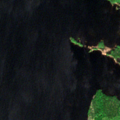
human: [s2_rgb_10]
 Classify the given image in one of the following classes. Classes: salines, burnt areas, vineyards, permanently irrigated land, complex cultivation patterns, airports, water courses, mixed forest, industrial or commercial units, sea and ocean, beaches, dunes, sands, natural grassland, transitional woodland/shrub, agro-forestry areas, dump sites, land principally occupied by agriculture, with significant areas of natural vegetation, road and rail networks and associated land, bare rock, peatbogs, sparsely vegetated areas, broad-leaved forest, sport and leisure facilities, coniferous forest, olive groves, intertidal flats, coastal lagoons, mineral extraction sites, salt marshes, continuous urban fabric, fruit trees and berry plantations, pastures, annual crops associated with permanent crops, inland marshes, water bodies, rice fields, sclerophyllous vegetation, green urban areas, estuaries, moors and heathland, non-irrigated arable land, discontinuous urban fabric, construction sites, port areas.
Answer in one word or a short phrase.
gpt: mixed forest, water bodies